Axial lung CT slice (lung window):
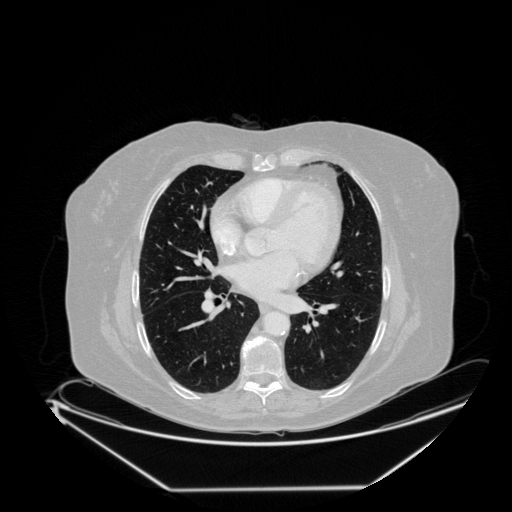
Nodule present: no